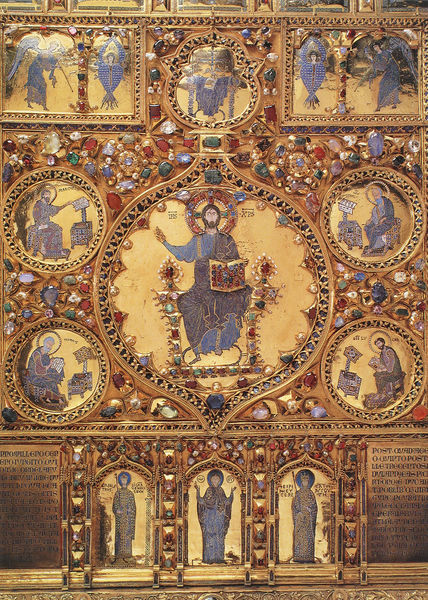
Titel: Pala d’Oro
Standort: Venedig, S. Marco (EU - I - Venetien)
Schlagwörter: blau, flügel, blumen, gold, edelsteine, rund, tondo, engel, schrift, thron, vier, buch, kreise, altar, heiligenschein, spitzbögen, christus, jesus, heilige, kunsthandwerk, ikone, medaillons, mandorla, antependium, griechische, dreimal